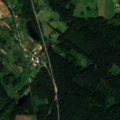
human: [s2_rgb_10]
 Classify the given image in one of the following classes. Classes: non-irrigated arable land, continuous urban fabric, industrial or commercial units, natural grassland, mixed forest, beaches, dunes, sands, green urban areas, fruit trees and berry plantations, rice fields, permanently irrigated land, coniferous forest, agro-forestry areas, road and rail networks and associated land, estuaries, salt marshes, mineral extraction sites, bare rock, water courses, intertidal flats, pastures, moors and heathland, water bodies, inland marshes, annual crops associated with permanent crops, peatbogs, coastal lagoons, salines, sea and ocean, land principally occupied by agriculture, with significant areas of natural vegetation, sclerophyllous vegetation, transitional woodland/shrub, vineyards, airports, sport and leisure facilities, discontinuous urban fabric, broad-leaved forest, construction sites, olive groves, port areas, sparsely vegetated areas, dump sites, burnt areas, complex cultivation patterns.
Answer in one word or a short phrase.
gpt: non-irrigated arable land, complex cultivation patterns, land principally occupied by agriculture, with significant areas of natural vegetation, coniferous forest, transitional woodland/shrub